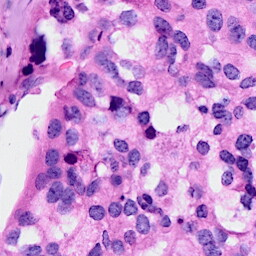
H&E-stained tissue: Breast